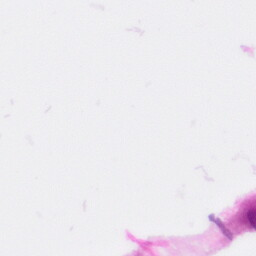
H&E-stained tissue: Pancreatic